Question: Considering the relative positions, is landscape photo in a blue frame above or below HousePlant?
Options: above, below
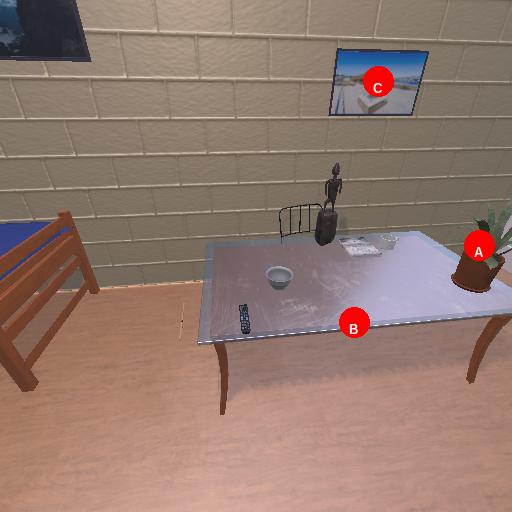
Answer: above